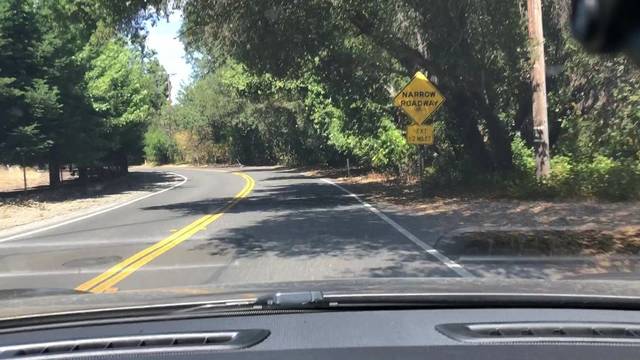
Region: United States
Coordinates: 37.253, -121.993